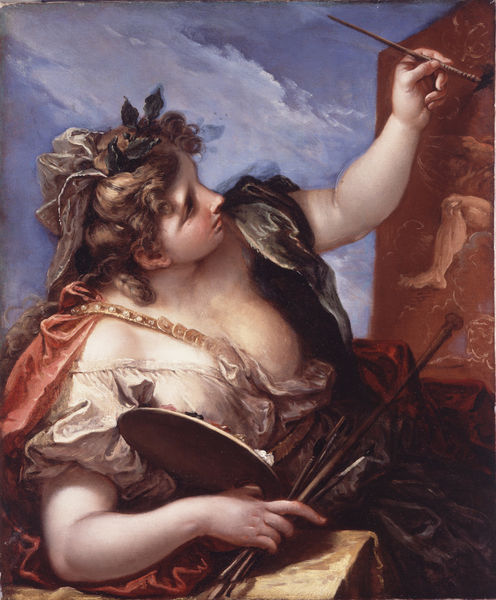
Titel: Allegorie der Malerei
Künstler: Sebastiano Ricci
Standort: Zürich.
Institution: (Privatbesitz)
Schlagwörter: blau, blätter, fuß, gemälde, hand, himmel, nackt, rubens, schatten, umhang, weiß, wolken, grün, mädchen, sitzen, braun, brust, busen, finger, frau, haar, hell, hintergrund, hut, kleid, licht, mund, nase, ohr, orange, profil, schmuck, schwarz, tisch, zeichnung, blick, dame, gürtel, rot, schleier, tuch, wolke, beige, malerei, rock, jung, arm, arme, augen, barock, blass, bluse, falten, gesicht, mensch, bild, bildnis, hände, portrait, porträt, öl, figur, gewand, gold, haare, halbfigur, mantel, blatt, locken, rechts, rokoko, rosa, schulter, seide, engel, bein, brüste, farben, kette, mauer, grisaille, dick, zopf, detail, draperie, maler, malerin, muse, staffelei, faltenwurf, erotik, entblösst, gestalt, links, selbstbildnis, leinwand, allegore, allegorie, derung, dämon, entwurf, fräulein, grundierung, idealismus, kranz, kreativ, kunst, künste, künstlerin, linkshänder, lorbeer, lorbeeren, lorbeerkranz, malen, malkunst, malpalette, mythologie, palette, personifikation, pictura, pinsel, pittura, pracht, punsel, rosig, staffleie, tizian, tupfer, wolcken, ölmalerei, göttin, stift, portät, zeichnen, muskel, kopfschmuck, farbpalette, malstift, hare, linkshändig, halbgöttin, boobs